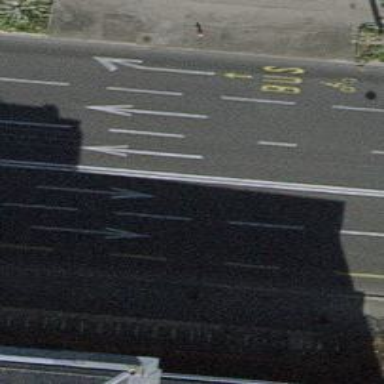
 and shared bus lane on the right as well."